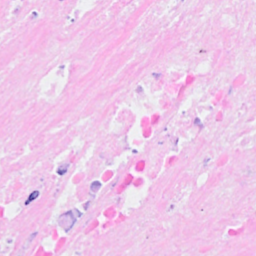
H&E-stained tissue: Breast